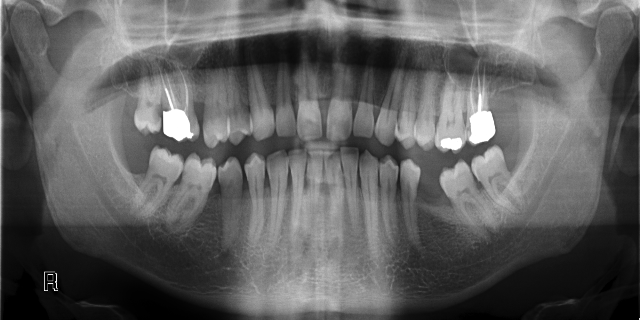
adult